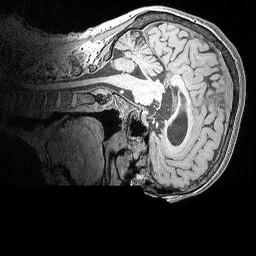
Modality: MP2RAGE
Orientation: sagittal
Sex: female
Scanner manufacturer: siemens
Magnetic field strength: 3 T
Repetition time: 5 s
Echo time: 0.00292 s